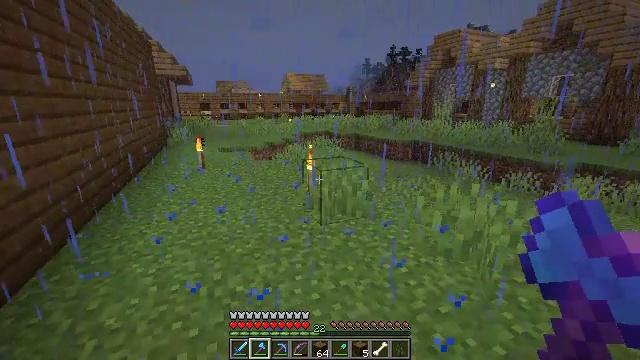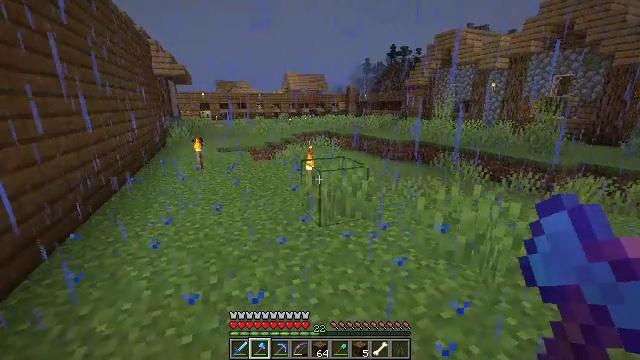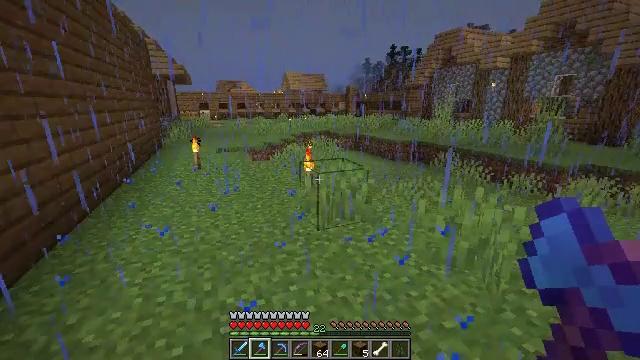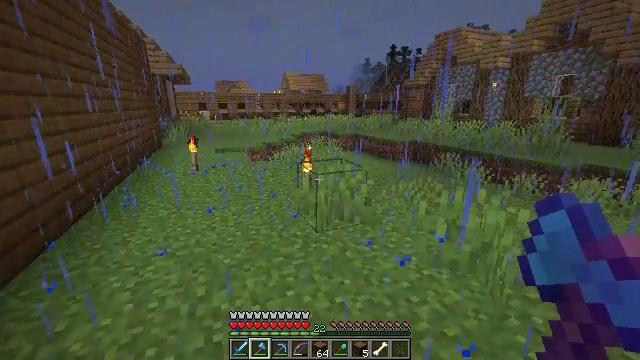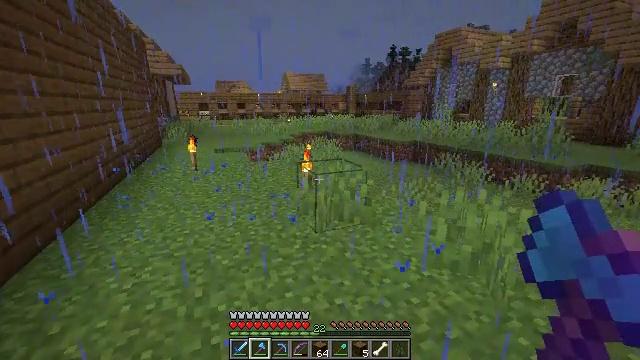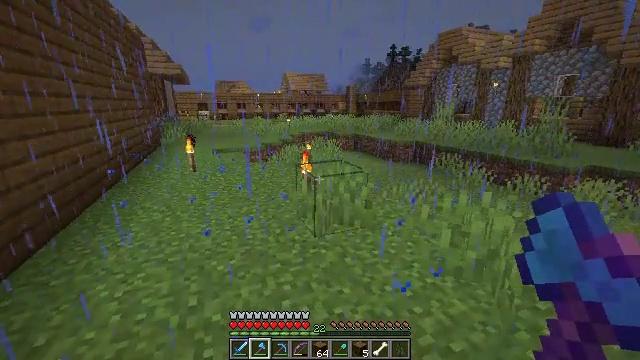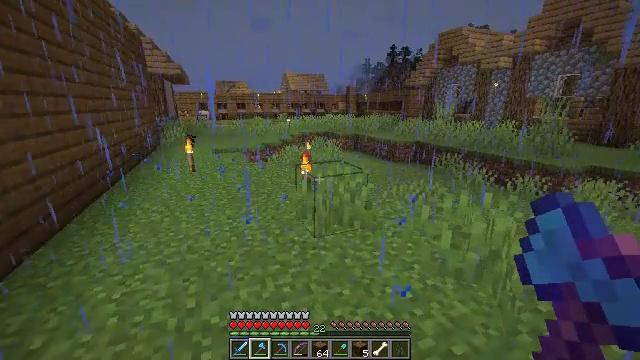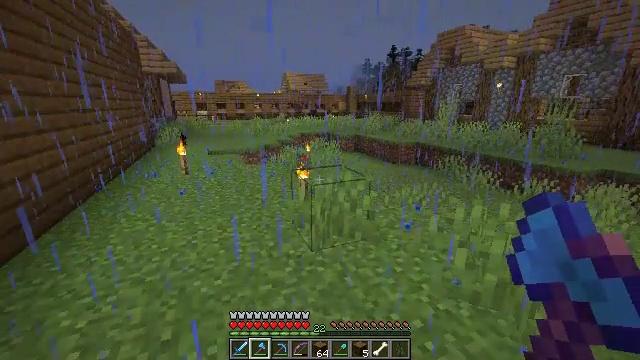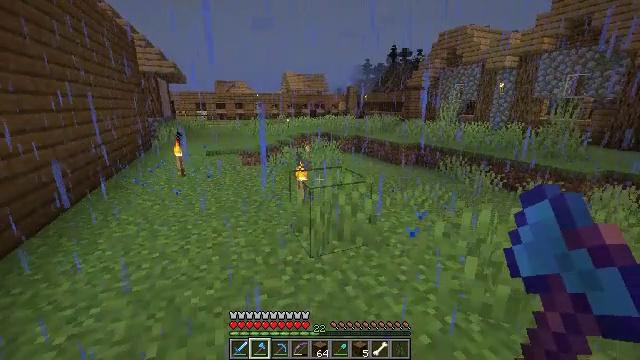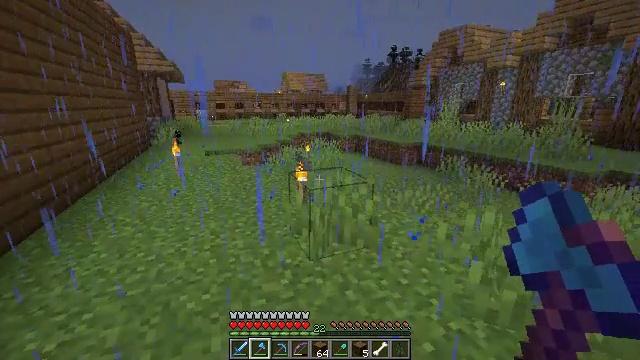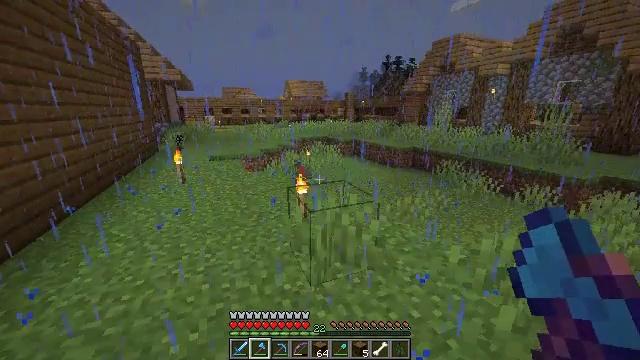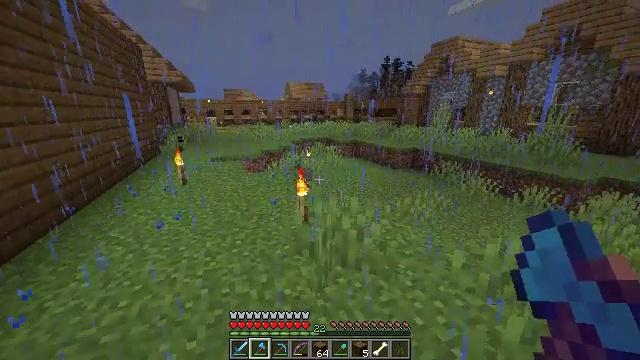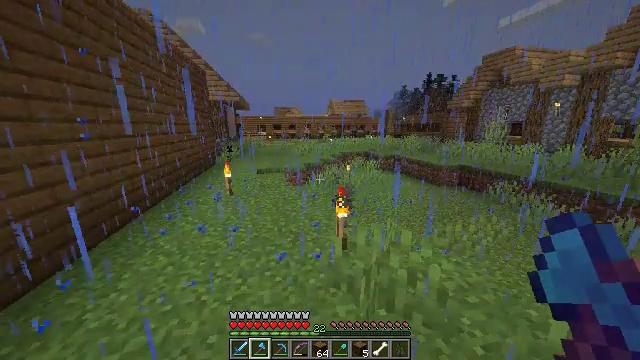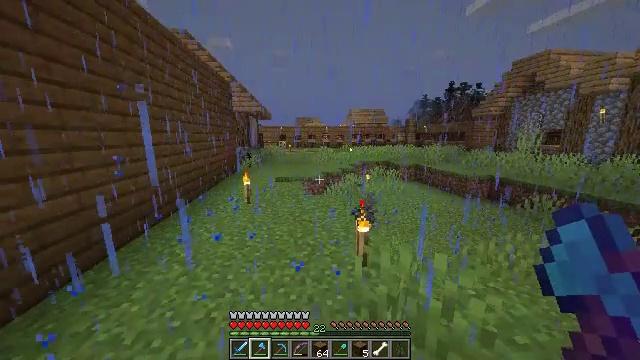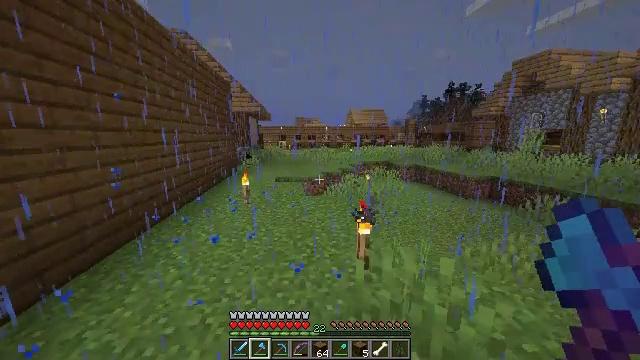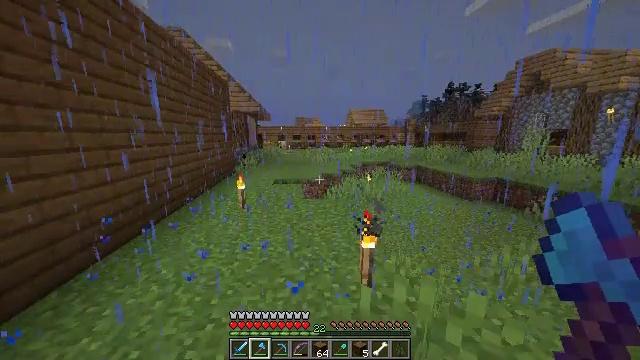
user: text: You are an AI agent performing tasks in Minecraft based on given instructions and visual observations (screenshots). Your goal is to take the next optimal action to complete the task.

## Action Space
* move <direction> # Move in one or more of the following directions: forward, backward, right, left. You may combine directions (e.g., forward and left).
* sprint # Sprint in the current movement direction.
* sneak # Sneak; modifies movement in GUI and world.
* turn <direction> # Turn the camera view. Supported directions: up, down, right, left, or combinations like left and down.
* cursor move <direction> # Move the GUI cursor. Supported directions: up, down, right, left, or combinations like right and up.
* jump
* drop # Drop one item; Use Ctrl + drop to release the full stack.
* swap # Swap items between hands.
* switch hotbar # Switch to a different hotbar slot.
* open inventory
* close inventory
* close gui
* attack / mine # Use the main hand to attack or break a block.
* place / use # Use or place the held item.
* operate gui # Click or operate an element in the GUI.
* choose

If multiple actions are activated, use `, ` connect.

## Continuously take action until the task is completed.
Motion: motion action
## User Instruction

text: Dig out the mushroom stem.
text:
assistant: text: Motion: no_op
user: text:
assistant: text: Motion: no_op
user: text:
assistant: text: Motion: no_op
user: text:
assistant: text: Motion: no_op
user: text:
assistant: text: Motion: move forward
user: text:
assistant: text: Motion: move forward
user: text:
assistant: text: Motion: move forward
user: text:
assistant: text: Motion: move forward
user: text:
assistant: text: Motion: move forward, sprint
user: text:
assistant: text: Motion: move forward, sprint
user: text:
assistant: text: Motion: move forward, sprint
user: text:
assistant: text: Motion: move forward, sprint, turn left and up
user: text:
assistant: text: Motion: move forward, sprint, turn left and up
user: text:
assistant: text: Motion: move forward, sprint
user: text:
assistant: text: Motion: move forward, sprint, jump
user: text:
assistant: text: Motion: move forward, sprint, jump
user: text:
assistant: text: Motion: move forward, sprint, jump
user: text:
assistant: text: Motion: move forward, sprint, jump
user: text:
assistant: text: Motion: move forward, sprint, jump
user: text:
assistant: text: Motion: move forward, sprint, jump
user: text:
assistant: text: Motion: move forward, sprint, jump
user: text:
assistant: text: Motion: move forward, sprint, jump
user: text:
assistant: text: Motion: move forward, sprint
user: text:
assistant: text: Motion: move forward, sprint, jump
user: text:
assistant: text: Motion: move forward, sprint, turn left and down, jump
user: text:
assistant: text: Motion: move forward, sprint, turn left and down, jump
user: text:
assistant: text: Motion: move forward, sprint, jump
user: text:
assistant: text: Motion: move forward, sprint, jump
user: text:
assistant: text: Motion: move forward, sprint, jump
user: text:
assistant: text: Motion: move forward, sprint, jump